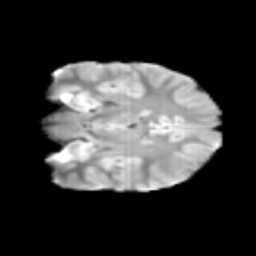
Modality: T2w
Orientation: coronal
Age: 11
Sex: male
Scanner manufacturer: siemens
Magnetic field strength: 3 T
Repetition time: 3.8 s
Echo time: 0.07 s